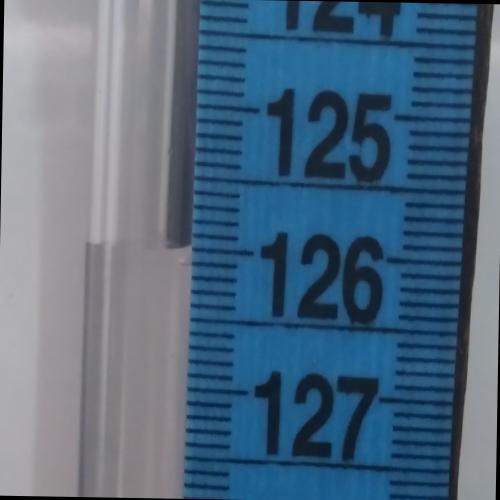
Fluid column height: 126.0 cm